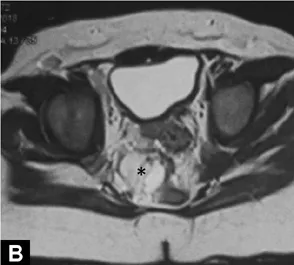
Axial T2-weighted image.
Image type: radiology (mri)